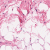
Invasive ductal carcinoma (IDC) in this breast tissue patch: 0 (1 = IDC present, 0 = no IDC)